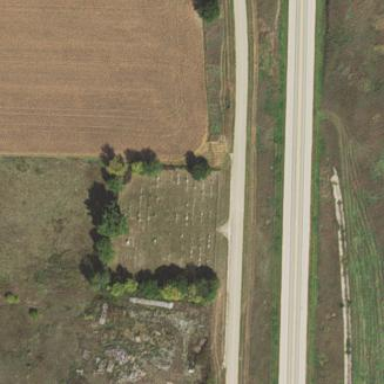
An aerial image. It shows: Cemetery with graves.